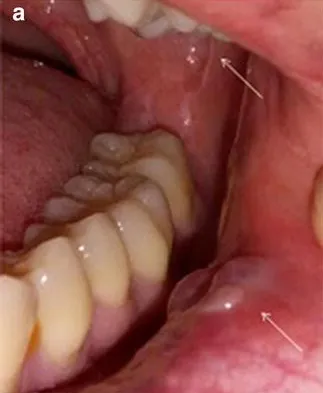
A; Several mucosal lesions compatibles with mucocele.
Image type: pathology (fish)